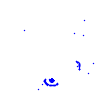
Particle: electron